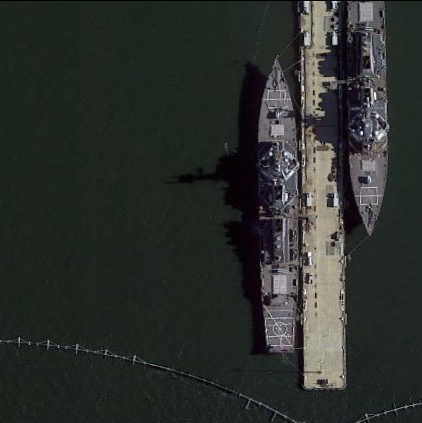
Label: destroyer